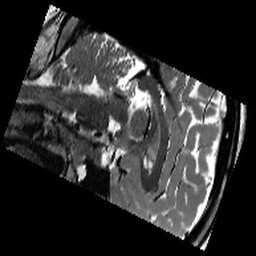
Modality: T2w
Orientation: sagittal